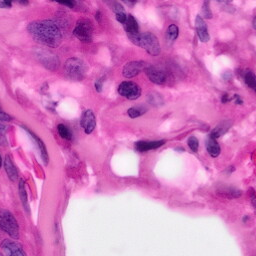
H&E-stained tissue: Pancreatic